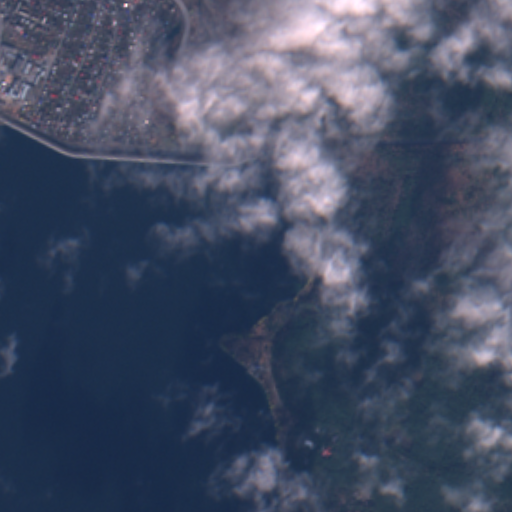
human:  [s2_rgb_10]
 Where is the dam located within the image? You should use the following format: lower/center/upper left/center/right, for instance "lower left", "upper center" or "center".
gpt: The dam is located in the upper left of the image.
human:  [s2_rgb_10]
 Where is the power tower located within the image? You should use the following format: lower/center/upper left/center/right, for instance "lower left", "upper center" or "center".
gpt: The power tower is located in the upper right of the image.
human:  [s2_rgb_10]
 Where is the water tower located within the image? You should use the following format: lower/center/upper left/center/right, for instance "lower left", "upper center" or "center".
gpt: The water tower is located in the upper left of the image.
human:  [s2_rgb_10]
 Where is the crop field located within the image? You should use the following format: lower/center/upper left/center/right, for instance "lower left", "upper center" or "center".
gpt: There is no crop field in the image.